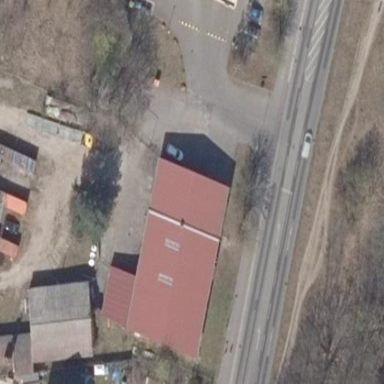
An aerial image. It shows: Industrial building.